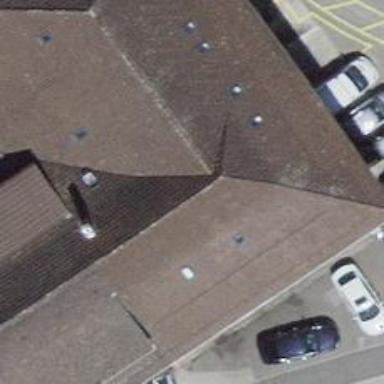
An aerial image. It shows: Restaurant.